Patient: sex M, age 48
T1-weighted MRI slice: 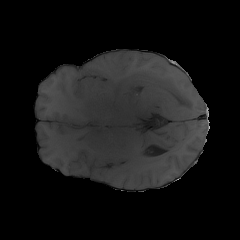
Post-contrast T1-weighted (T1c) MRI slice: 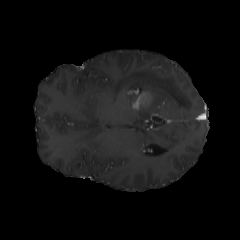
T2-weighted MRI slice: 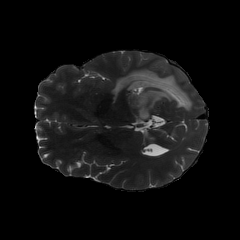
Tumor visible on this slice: yes
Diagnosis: Glioblastoma, IDH-wildtype
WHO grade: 4